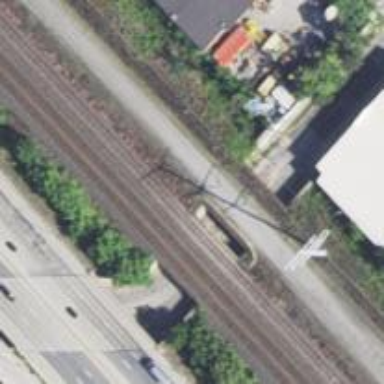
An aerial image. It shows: Railway bridge over siding rail service.